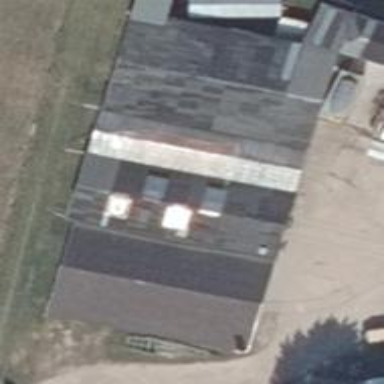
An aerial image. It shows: Commercial building with gabled roof.